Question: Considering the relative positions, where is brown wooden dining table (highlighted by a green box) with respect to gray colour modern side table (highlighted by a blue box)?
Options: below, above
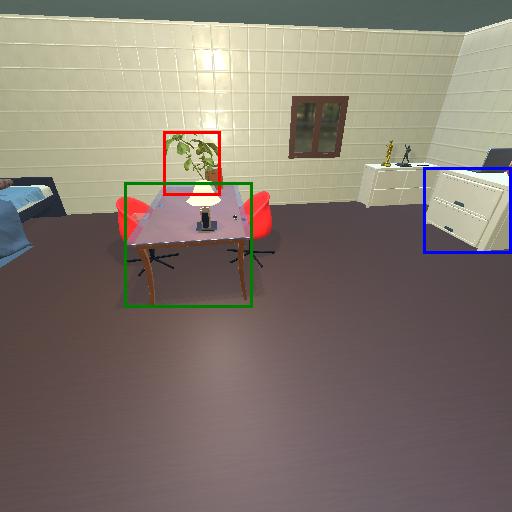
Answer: below